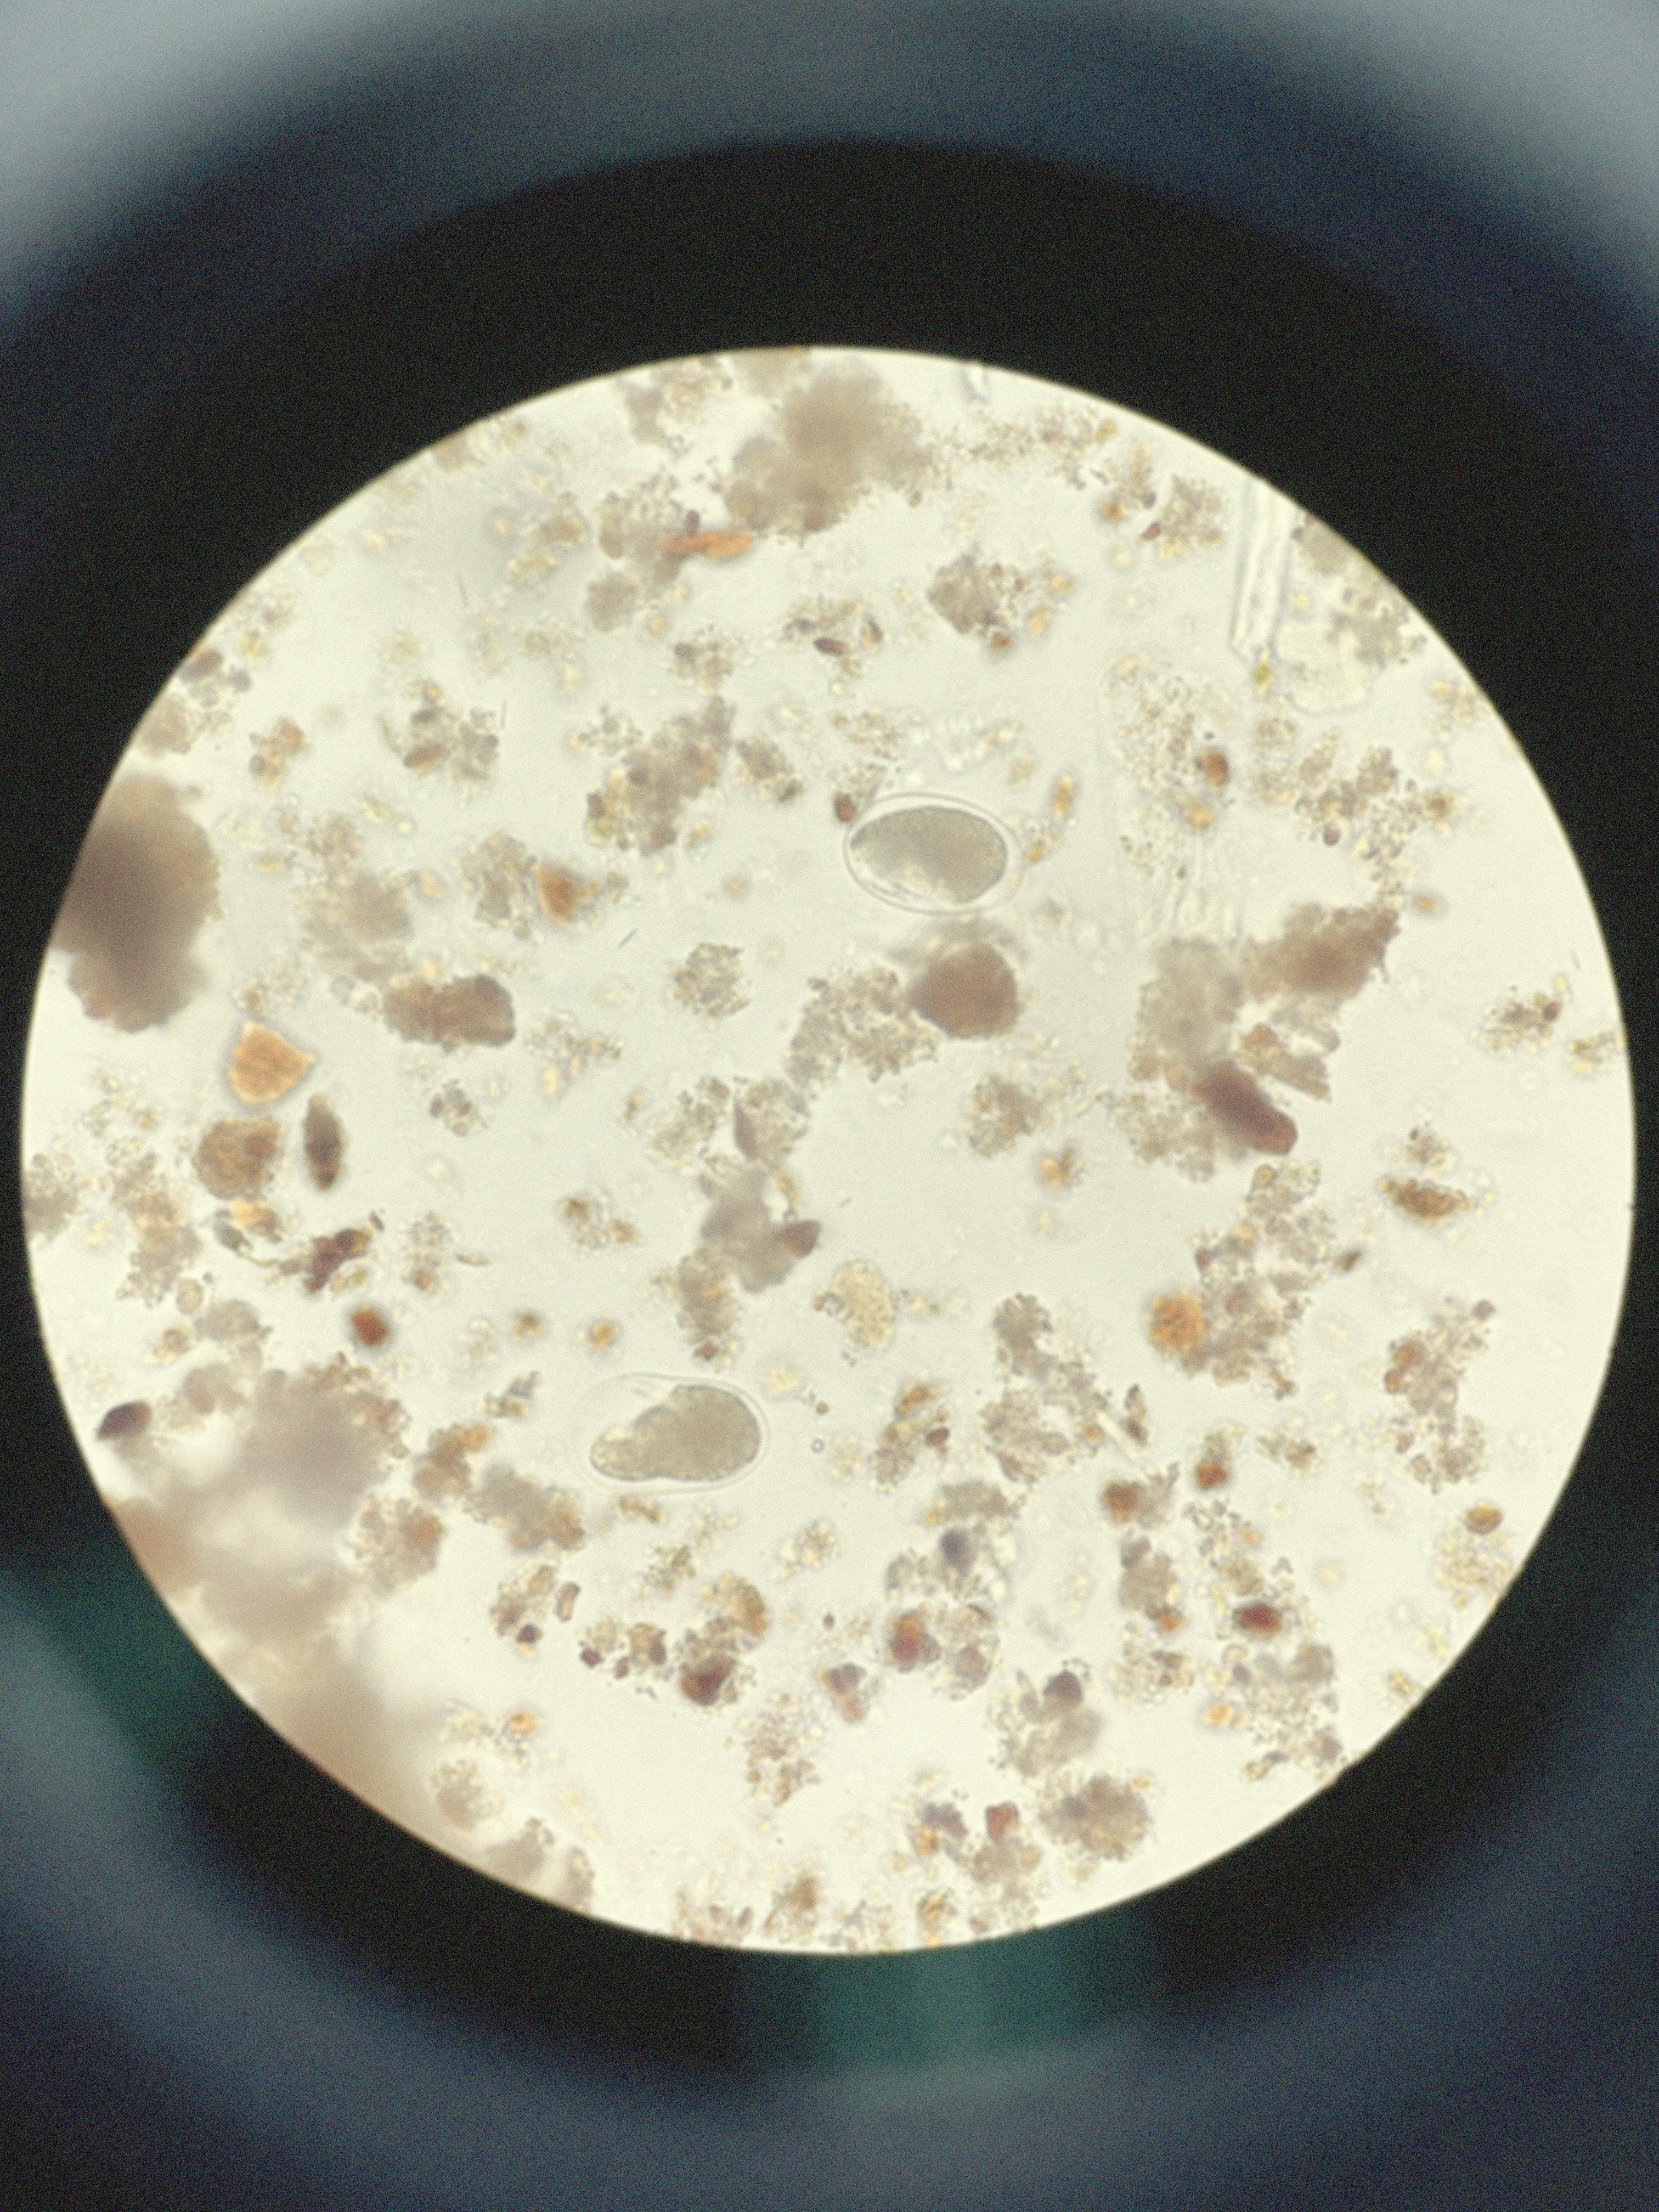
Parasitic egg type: Hookworm egg